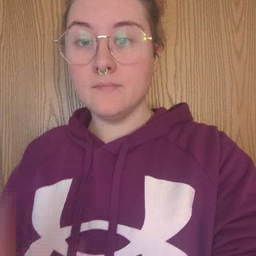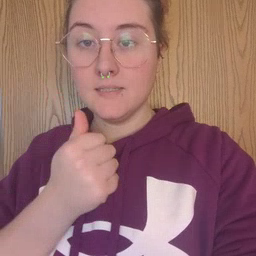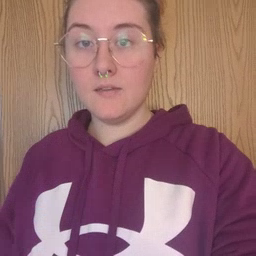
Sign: pizza